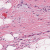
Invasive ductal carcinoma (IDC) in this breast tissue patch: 0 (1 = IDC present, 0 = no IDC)